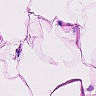
Metastatic tissue present: no